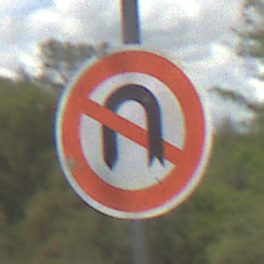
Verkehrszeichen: VerbotWenden
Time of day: Midday
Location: Outdoor (Nature)
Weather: PartlyCloudy
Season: NotSpecified
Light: Natural